Question: I am coding a MVC 5 view, and have a question in regards to the width of two view elements.
Here is a picture of the view:

Here is my code:
'''
<div class="form-group">
@Html.LabelFor(model => model.width, htmlAttributes: new { @class = "control-label col-md-2" })
<div class="col-md-10">
<div class="input-group spinner">
@Html.EditorFor(model => model.width, new { htmlAttributes = new { @class = "form-control" } })
<div class="input-group-btn-vertical">
<button type="button" id="inputSpinnerUpWidth" class="btn btn-default"><i class="fa fa-caret-up"></i></button>
<button type="button" id="inputSpinnerDownWidth" class="btn btn-default"><i class="fa fa-caret-down"></i></button>
</div>
</div>
@Html.ValidationMessage("assetwidth")
</div>
</div>
<div class="form-group">
@Html.LabelFor(model => model.height, htmlAttributes: new { @class = "control-label col-md-2" })
<div class="col-md-10">
<div class="input-group spinner">
@Html.EditorFor(model => model.height, new { htmlAttributes = new { @class = "form-control" } })
<div class="input-group-btn-vertical">
<button type="button" id="inputSpinnerUpHeight" class="btn btn-default"><i class="fa fa-caret-up"></i></button>
<button type="button" id="inputSpinnerDownHeight" class="btn btn-default"><i class="fa fa-caret-down"></i></button>
</div>
</div>
@Html.ValidationMessage("assetheight")
</div>
</div>
'''
The 'Width' and 'Height' elements are not the same width as the other form controls. How can I get the two 'input-group spinner' elements to be the same width as the other form controls?
Here is the view code for the '"Asset name"' HTML element:
'''
<div class="form-group">
@Html.LabelFor(model => model.name, htmlAttributes: new { @class = "control-label col-md-2" })
<div class="col-md-10">
@Html.EditorFor(model => model.name, new { htmlAttributes = new { @class = "form-control" } })
@Html.ValidationMessageFor(model => model.name, "", new { @class = "text-danger" })
</div>
</div>
'''
Thanks in advance.
Here is the spinner css code:
'''
.spinner input {
text-align: right;
}
.input-group-btn-vertical {
position: relative;
white-space: nowrap;
vertical-align: middle;
display: table-cell;
}
.input-group-btn-vertical > .btn {
display: block;
float: none;
width: 100%;
max-width: 100%;
padding: 8px;
margin-left: -1px;
position: relative;
border-radius: 0;
}
.input-group-btn-vertical > .btn:first-child {
border-top-right-radius: 4px;
}
.input-group-btn-vertical > .btn:last-child {
margin-top: -2px;
border-bottom-right-radius: 4px;
}
.input-group-btn-vertical i{
position: absolute;
top: 0;
left: 4px;
}
'''
In the Site.css, there is the following code:
'''
input,
select,
textarea {
max-width: 280px;
}
'''
How can I add the 'input-group spinner' to the above CSS?
I have tried the following:
'''
input,
select,
spinner,
textarea {
max-width: 280px;
}
'''
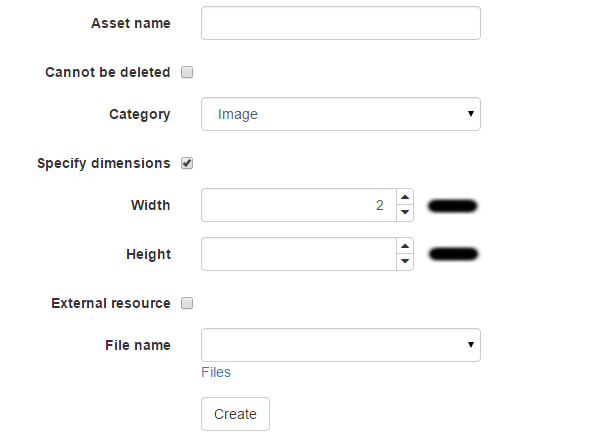
Answer: Add this to your CSS
'''
.spinner {
width: 280px;
}
'''